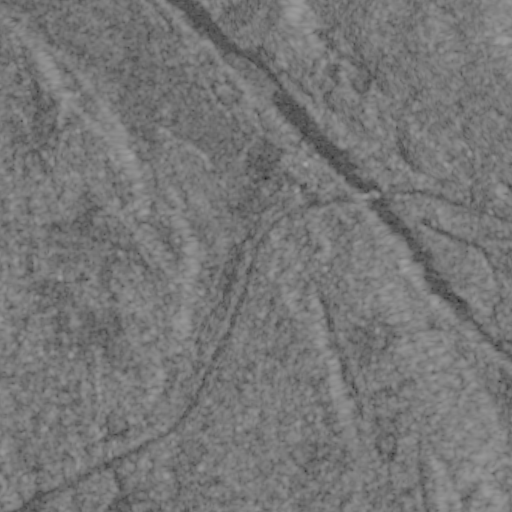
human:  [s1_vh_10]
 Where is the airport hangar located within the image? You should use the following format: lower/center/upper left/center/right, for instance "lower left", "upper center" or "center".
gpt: The airport hangar is located in the lower right of the image.
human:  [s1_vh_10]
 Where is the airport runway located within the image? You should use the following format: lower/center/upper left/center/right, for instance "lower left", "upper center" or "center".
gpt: The airport runway is located in the lower right of the image.
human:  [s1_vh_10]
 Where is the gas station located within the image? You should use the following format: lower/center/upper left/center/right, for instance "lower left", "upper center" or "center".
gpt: The gas station is located in the lower left of the image.
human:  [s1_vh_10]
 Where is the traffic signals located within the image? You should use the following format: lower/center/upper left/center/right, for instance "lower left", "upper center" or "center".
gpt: The traffic signals is located in the lower left of the image.
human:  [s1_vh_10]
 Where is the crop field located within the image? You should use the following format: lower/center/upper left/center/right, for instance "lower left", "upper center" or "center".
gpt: There is no crop field in the image.

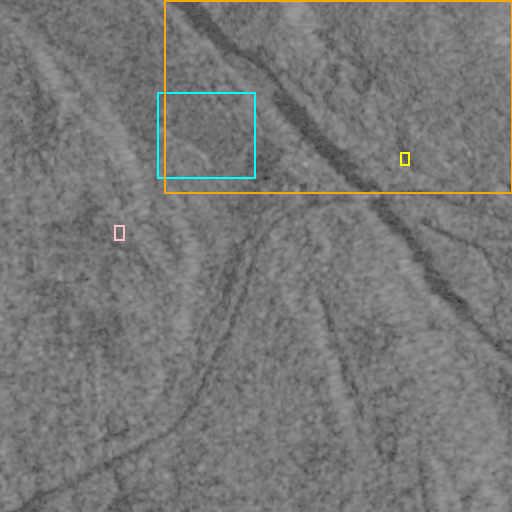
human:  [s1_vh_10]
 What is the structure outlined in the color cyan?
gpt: The structure outlined in cyan is a crop field.
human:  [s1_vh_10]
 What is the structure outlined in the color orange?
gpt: The structure outlined in orange is a park.
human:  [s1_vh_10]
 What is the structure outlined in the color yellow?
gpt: The structure outlined in yellow is a parking lot.
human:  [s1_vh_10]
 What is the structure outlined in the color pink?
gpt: The structure outlined in pink is a building.
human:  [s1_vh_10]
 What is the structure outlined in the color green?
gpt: There is no green outline.